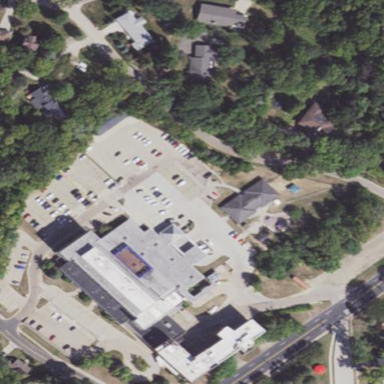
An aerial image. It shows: Healthcare facility identified as hospital.